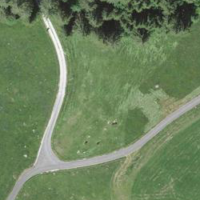
EUNIS habitat code: 25
Species observed at this site:
Lanius collurio